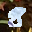
Label: 8